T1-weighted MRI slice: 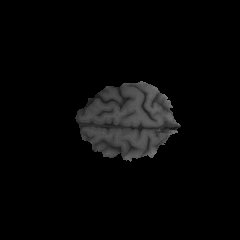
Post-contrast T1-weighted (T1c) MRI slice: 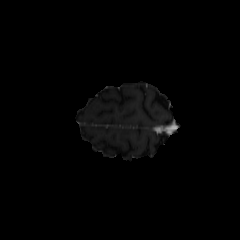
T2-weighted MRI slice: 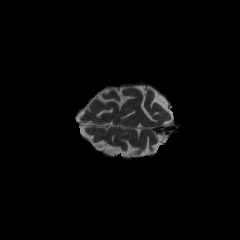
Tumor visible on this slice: no